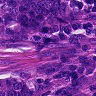
Metastatic tissue present: yes